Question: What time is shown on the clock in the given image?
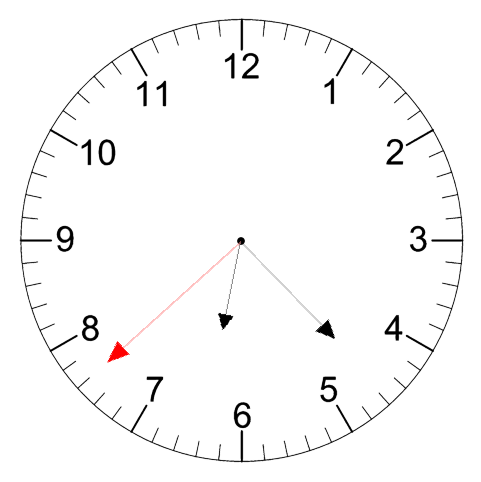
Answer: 06:22:38